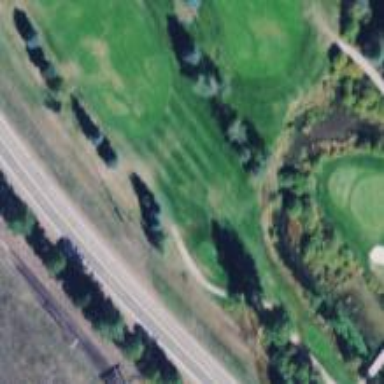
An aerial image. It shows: Golf course surrounded by greenery.